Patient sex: F
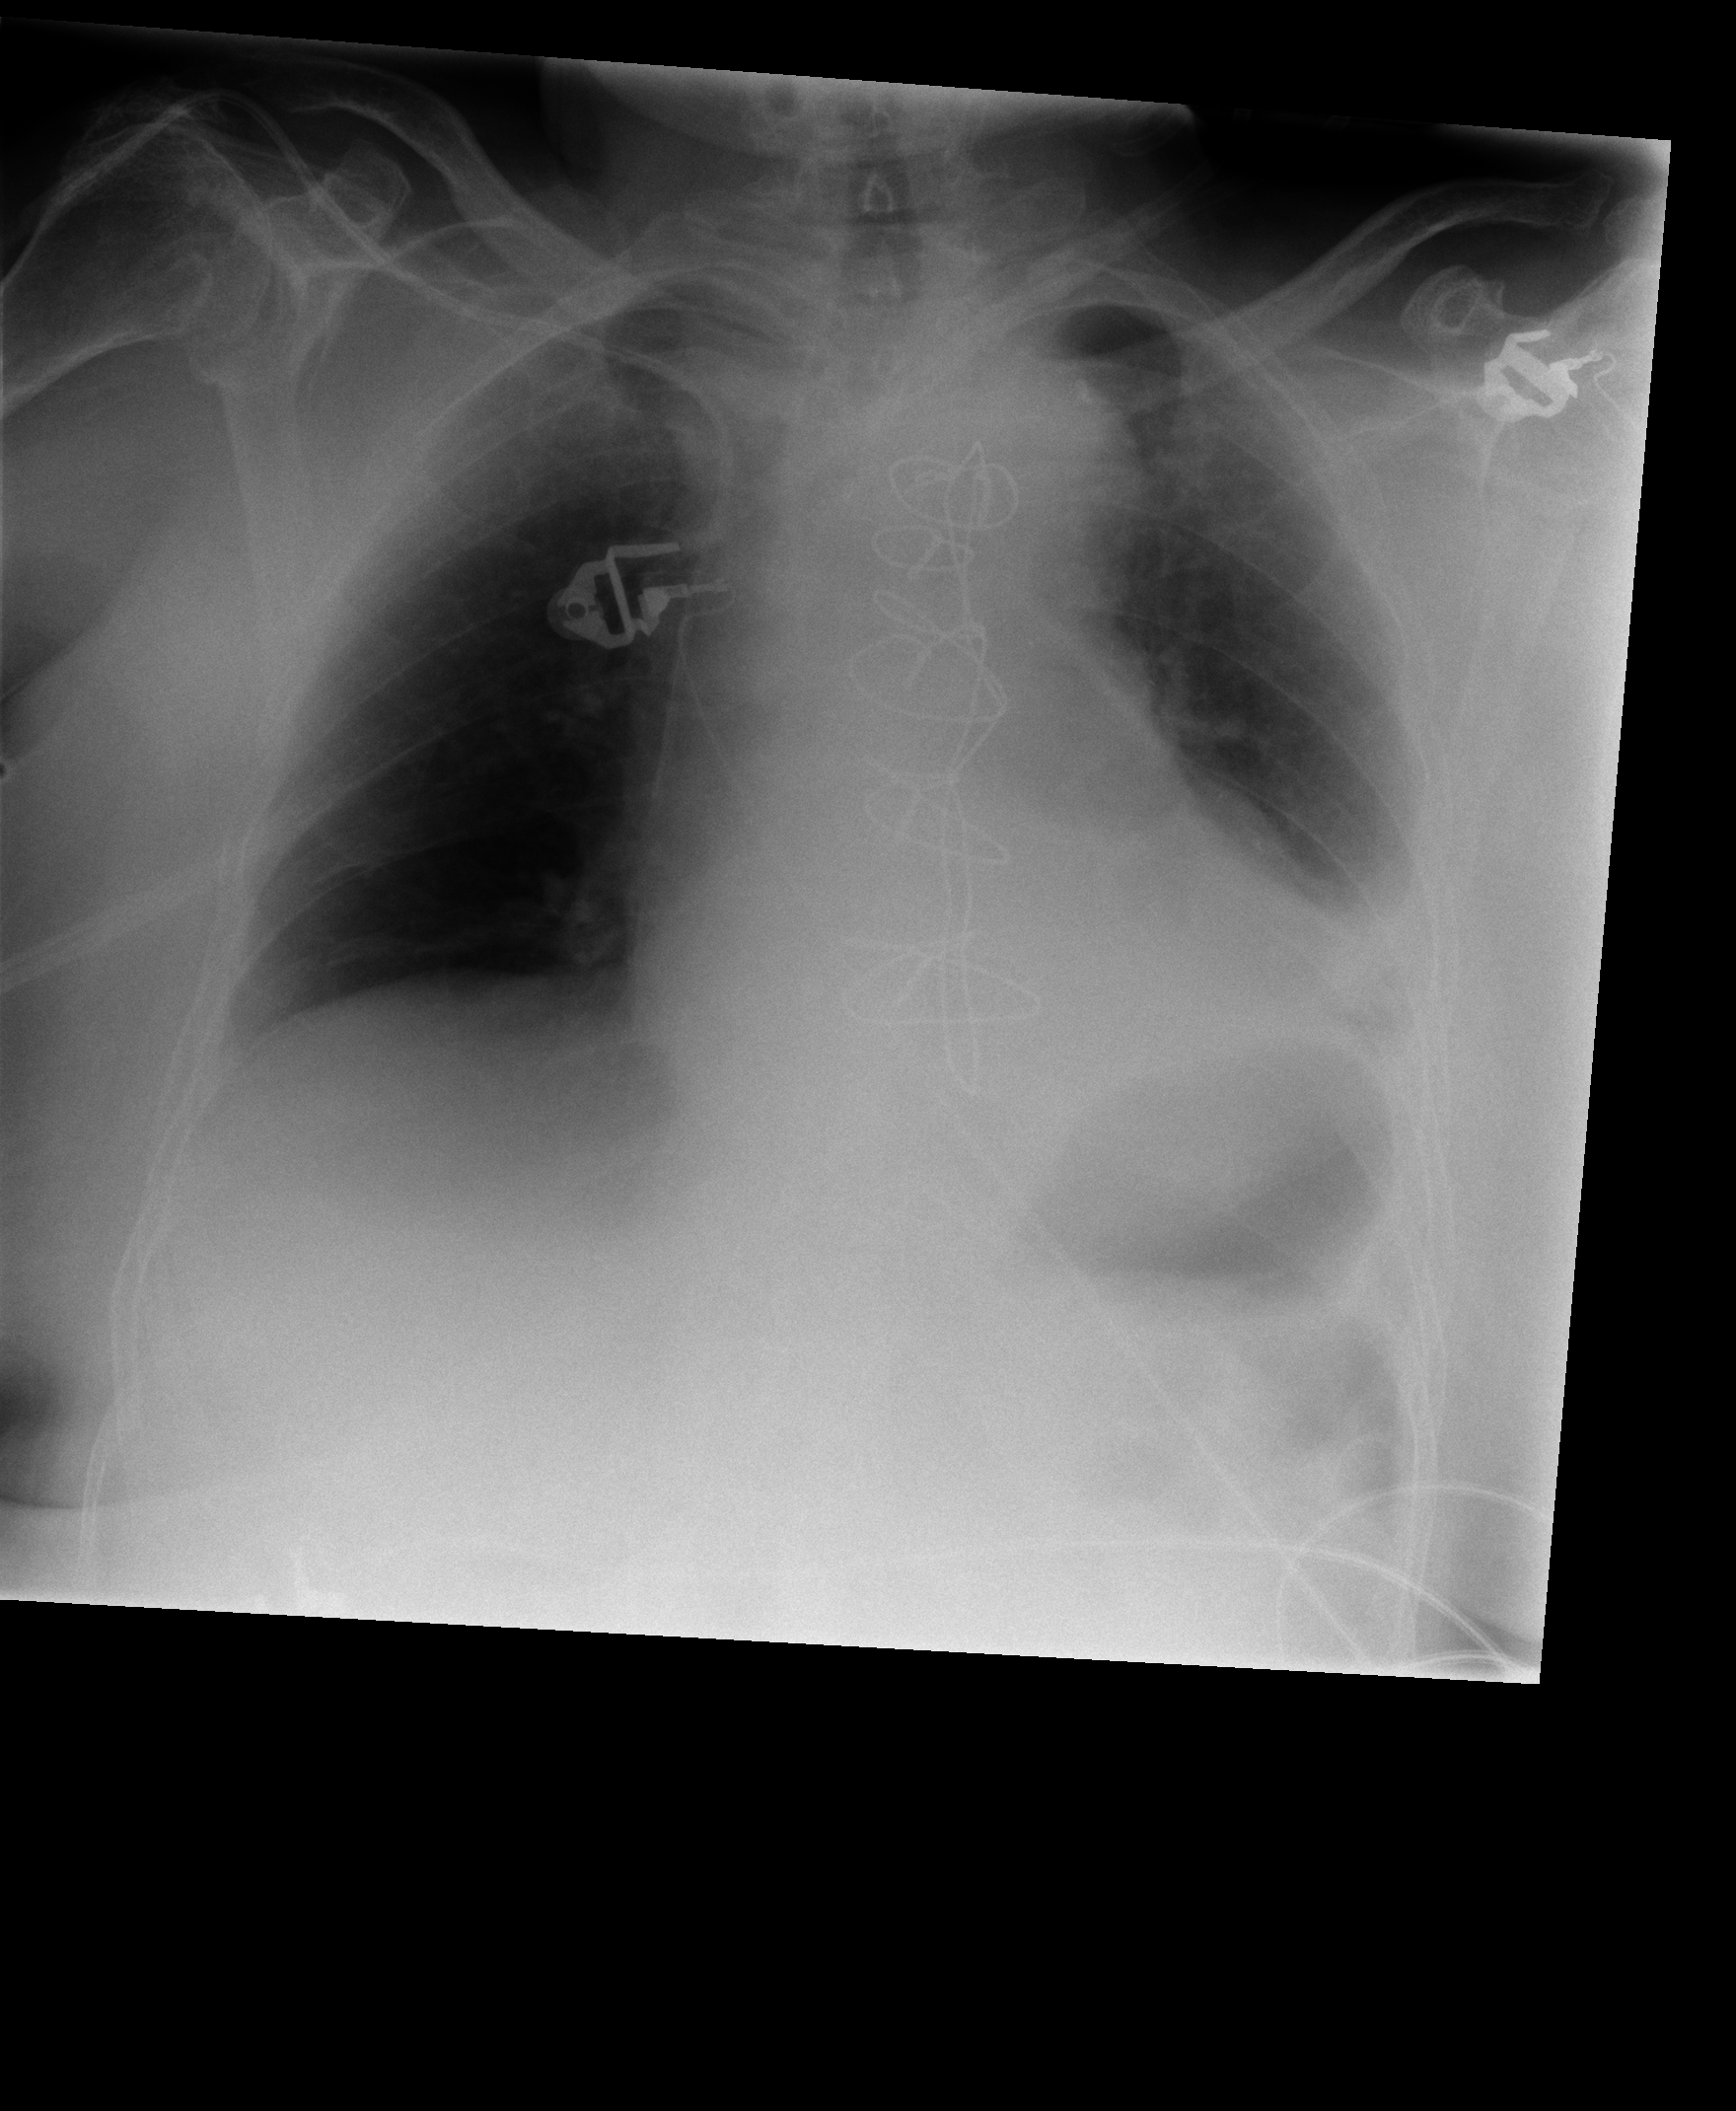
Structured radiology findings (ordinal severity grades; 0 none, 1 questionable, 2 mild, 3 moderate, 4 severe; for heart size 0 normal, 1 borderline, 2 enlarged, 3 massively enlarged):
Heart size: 2
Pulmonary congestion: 2
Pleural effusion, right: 0
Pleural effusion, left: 2
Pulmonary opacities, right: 0
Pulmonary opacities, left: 0
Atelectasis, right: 0
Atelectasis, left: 3